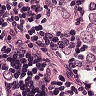
Metastatic tissue present: yes